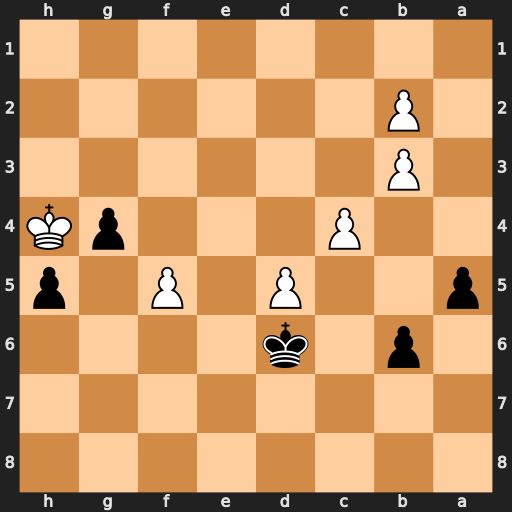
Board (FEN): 8/8/1p1k4/p2P1P1p/2P3pK/1P6/1P6/8
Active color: b
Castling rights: -
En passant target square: -
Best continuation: Ke5 f6 Kxf6